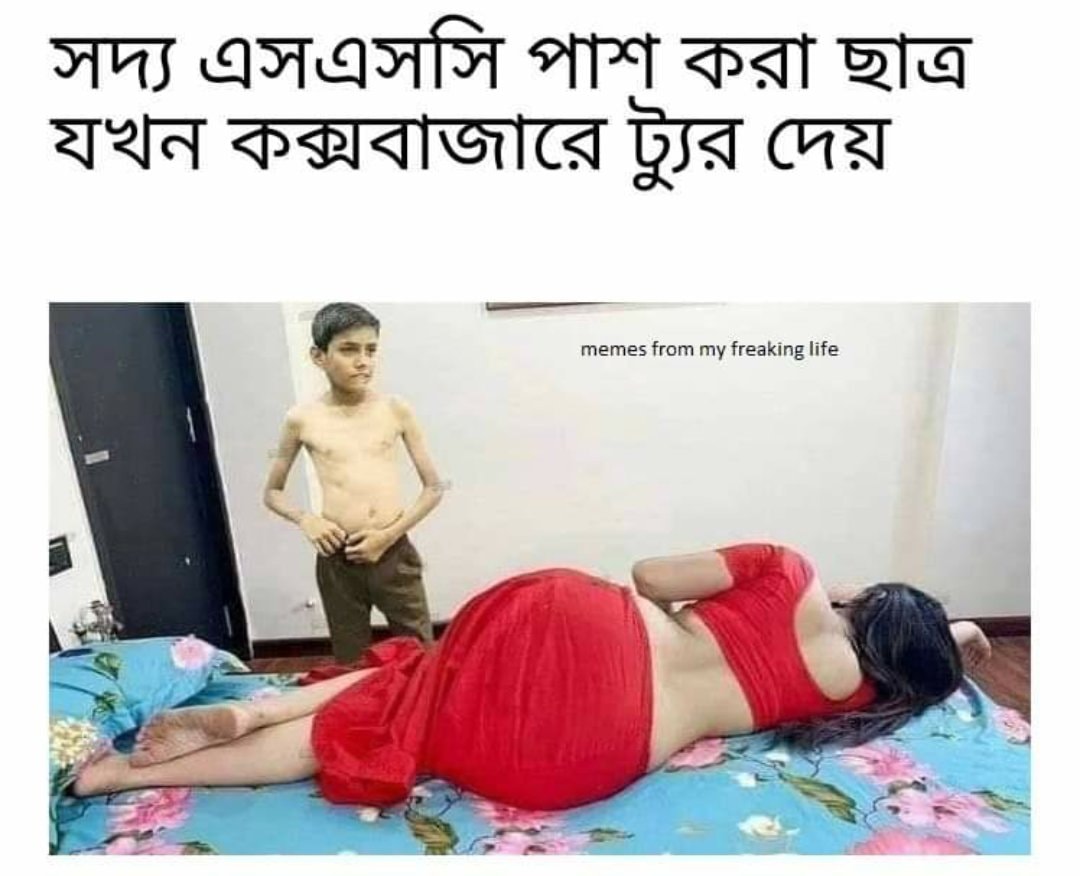
Caption: সদ্য এসএসসি পাশ করা ছাত্র যখন কক্সবাজারে ট্যুর দেয়
Label: non-hate